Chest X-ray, PA view. Patient: 54 years old, sex F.
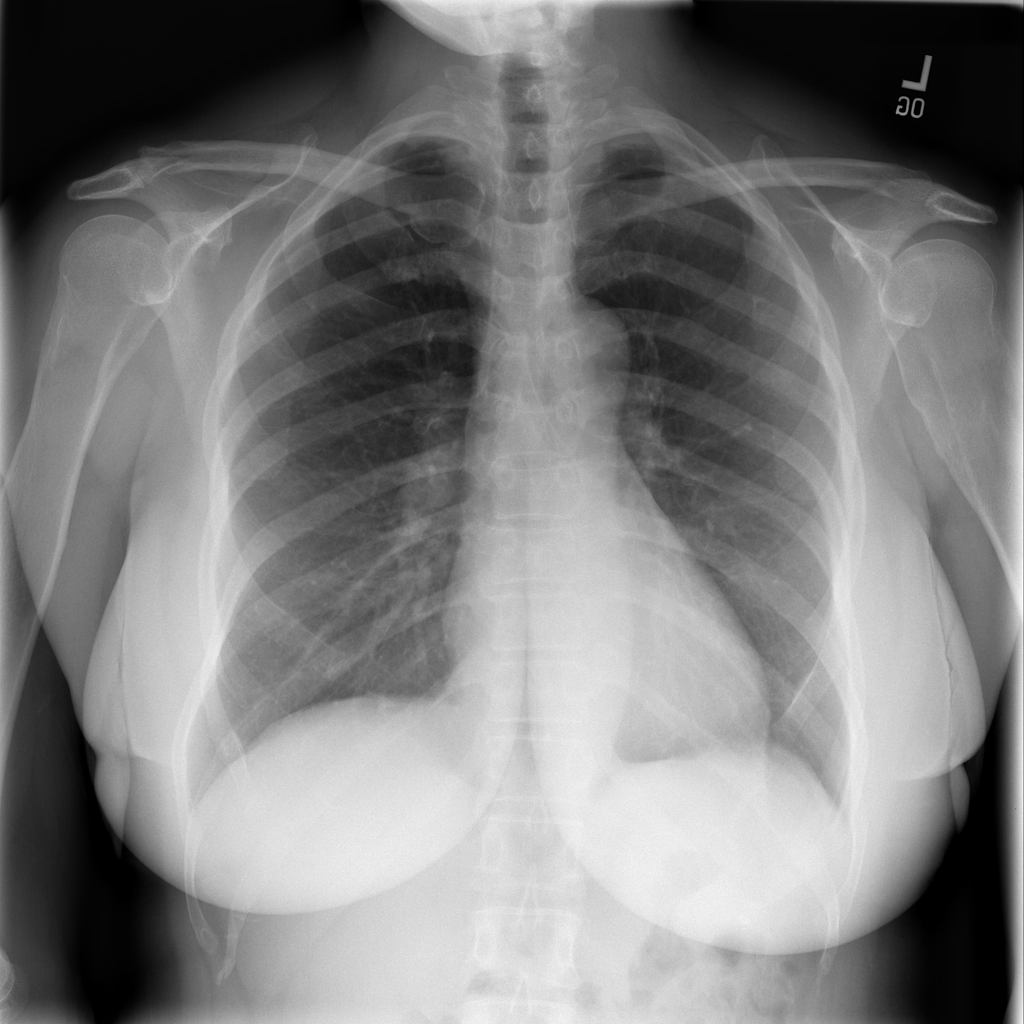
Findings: No Finding